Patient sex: F
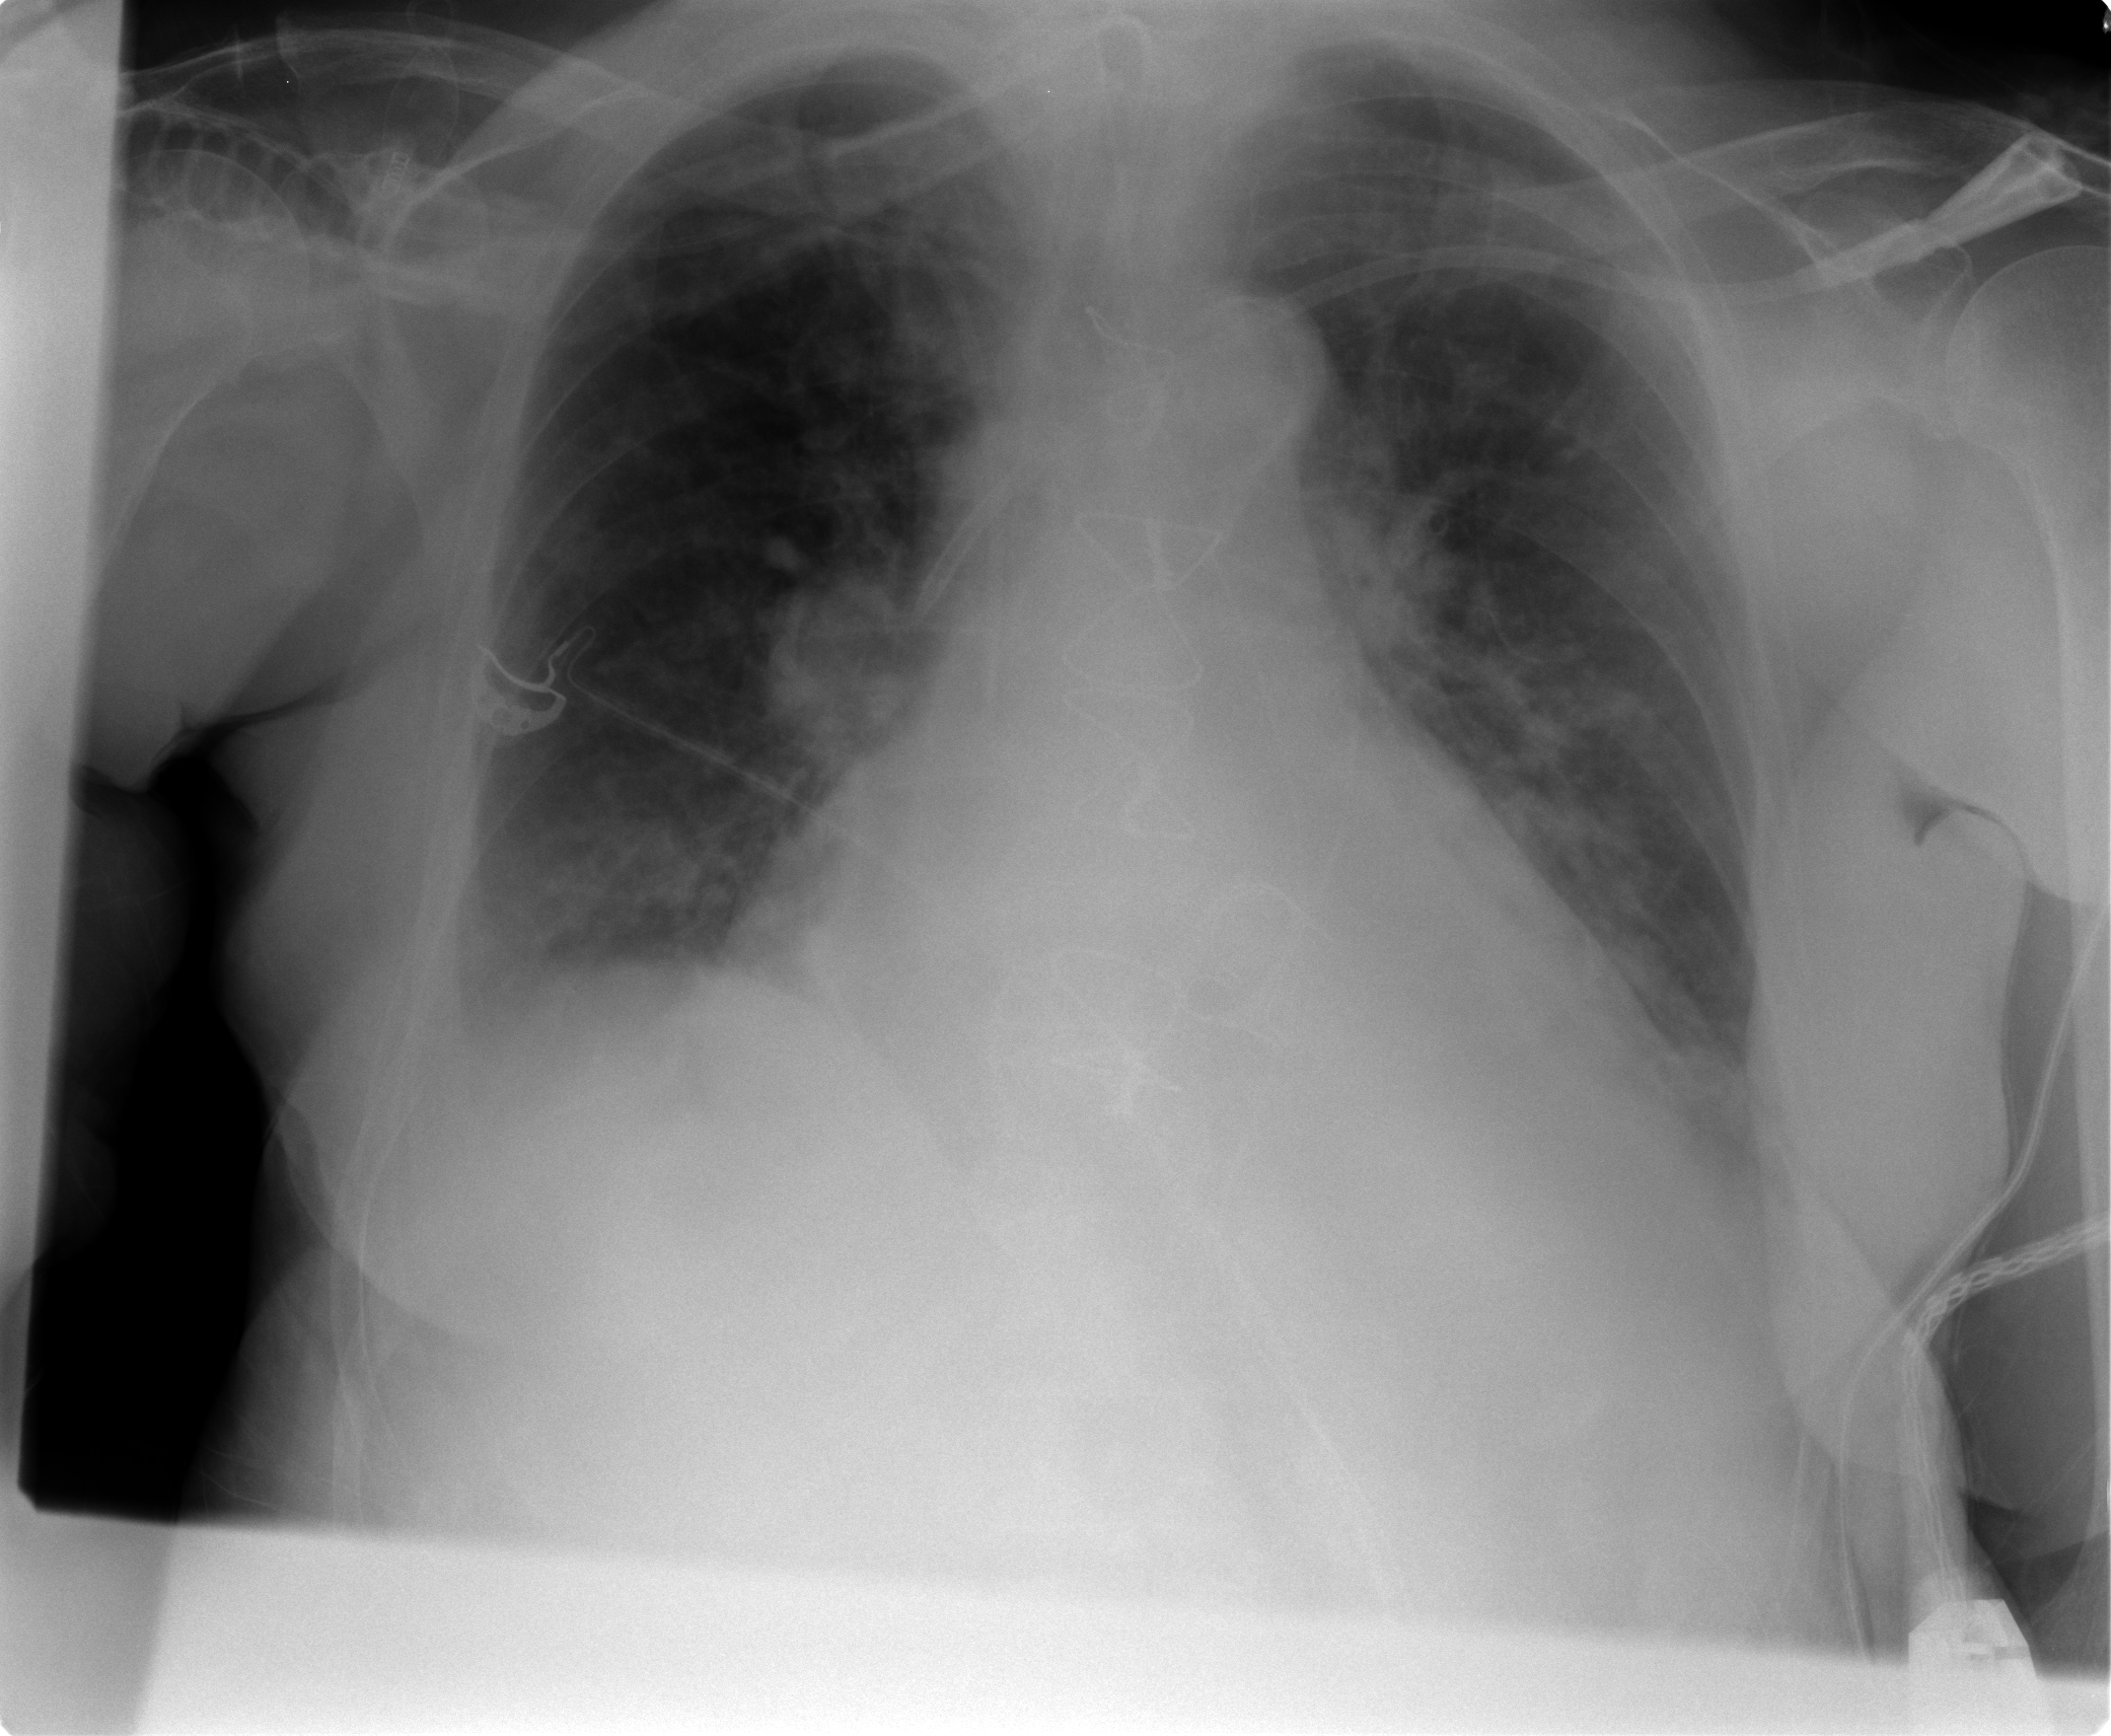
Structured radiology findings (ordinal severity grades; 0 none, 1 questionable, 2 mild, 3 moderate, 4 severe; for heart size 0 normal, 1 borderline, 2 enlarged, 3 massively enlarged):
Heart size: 2
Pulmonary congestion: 2
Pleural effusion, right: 2
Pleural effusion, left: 1
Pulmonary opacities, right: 2
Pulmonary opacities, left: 2
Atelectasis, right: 2
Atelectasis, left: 2